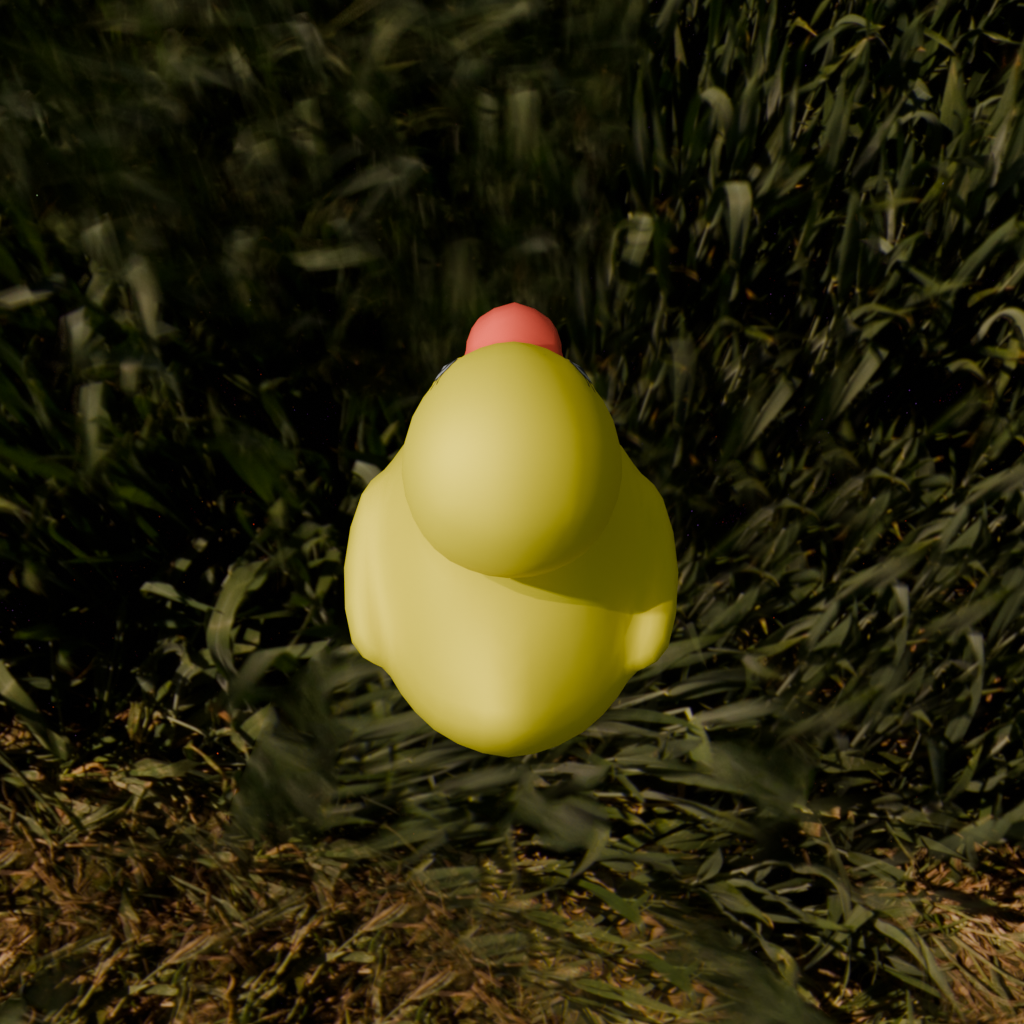
an image of a yellow rubber duck seen from <back_top> in a lush green field under a sunny sky with clouds.